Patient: sex M, age 72
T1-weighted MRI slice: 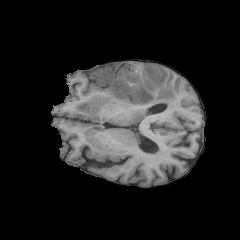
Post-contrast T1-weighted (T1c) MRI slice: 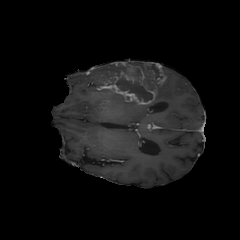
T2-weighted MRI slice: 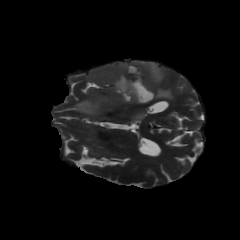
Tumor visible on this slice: yes
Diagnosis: Glioblastoma, IDH-wildtype
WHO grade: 4